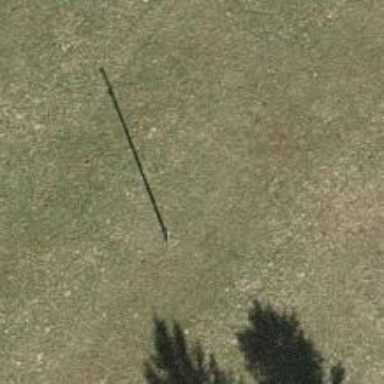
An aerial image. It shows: Power pole.